Question: I have the following HTML structure:
'''
<div id="page-wrapper">
<div>#banner</div>
<div>#left-panel</div>
<div>#content</div>
<div>#footer</div>
</div>
'''

I am fairly new to flex, and was wondering I can achieve the following result:
-
# page-wrapper is 100% height and width
-
# left-panel (defined width) is stretched to 100% width of #page-wrapper
-
# banner (defined height), #content, and #footer (defined height) together totals the height of the #left-panel and is stretched horizontally to cover any remaining spaces
If someone could please guide me through or know any tutorials out there that I can follow to achieve this.
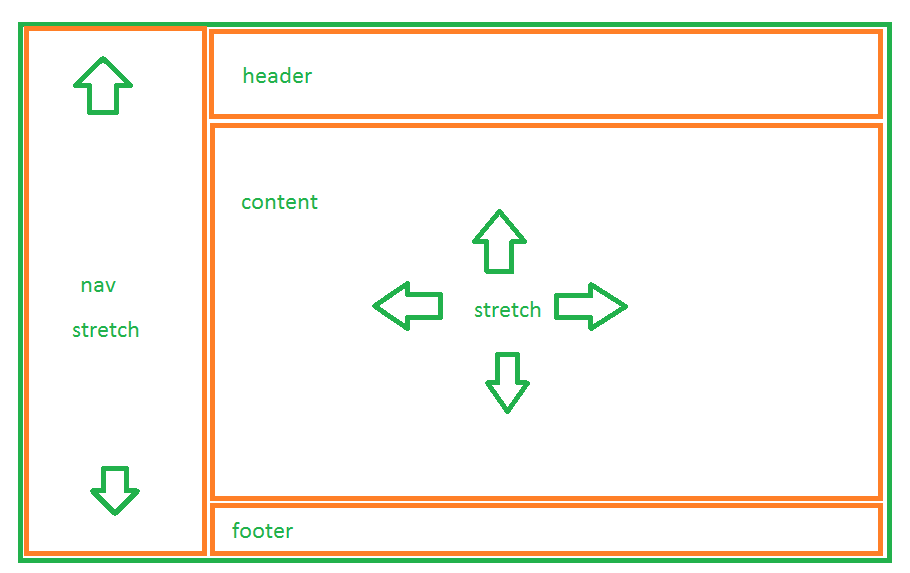
Answer: This will help:
<URL>
'''
#page-wrapper {
display: flex;
flex-flow: column wrap;
height: 100vh;
}
#left-panel {
background: #BBB;
min-height: 100%;
width: 150px;
order: -1;
flex: 0 0 auto;
}
#banner, #footer, #content {
width: calc(100% - 150px);
}
#banner {
background: #99C;
height: 40px;
}
#footer {
background: #C9C;
height: 25px;
}
#content {
background: #9C9;
flex: 1 1 auto;
}
body { margin: 0; }
'''
'''
<div id="page-wrapper">
<div id="banner">banner</div>
<div id="left-panel">left-panel</div>
<div id="content">content</div>
<div id="footer">footer</div>
</div>
'''
'flex-flow: column wrap;' and 100% height to left-panel.
Then set the height of the header & footer.
Use 'order' to change the order in which the elements appear.